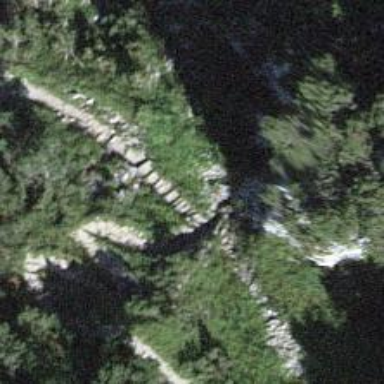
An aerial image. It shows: Rocky path.